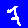
Digit: 7